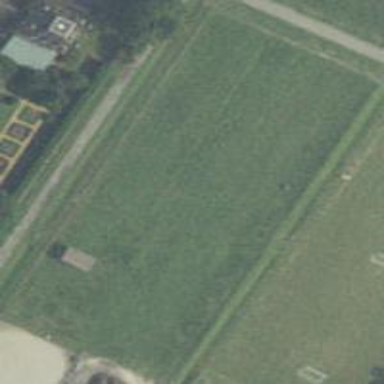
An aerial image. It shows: Equestrian pitch for leisure land sports.